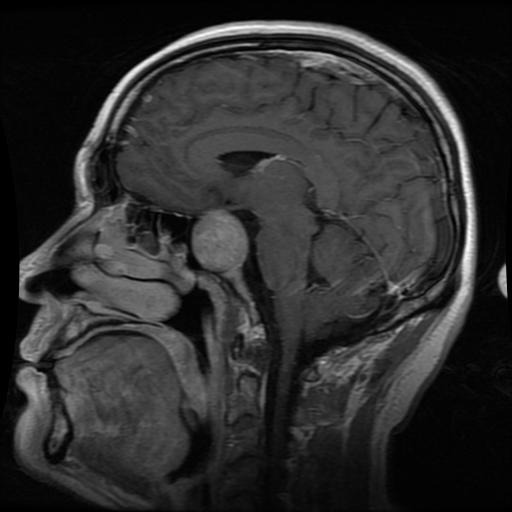
Label: pituitary